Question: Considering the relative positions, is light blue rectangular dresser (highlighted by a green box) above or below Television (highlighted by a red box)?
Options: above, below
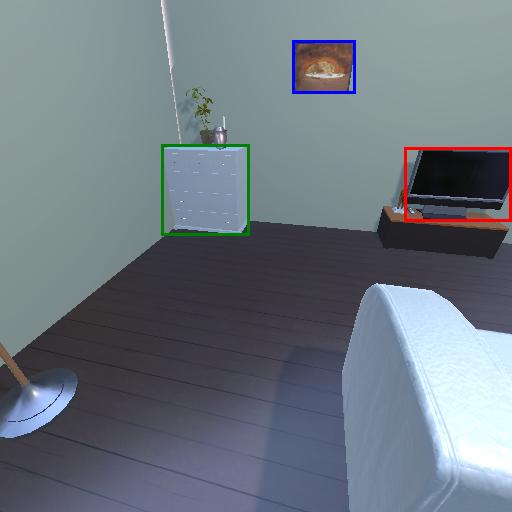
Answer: above